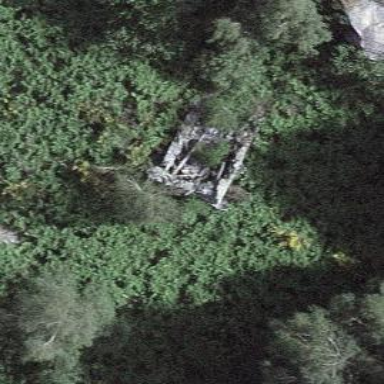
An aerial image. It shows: Ruins of historic building.